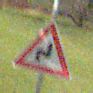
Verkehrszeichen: DoppelkurveRechts
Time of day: Night
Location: Outdoor (Nature)
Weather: Clear
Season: NotSpecified
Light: Natural